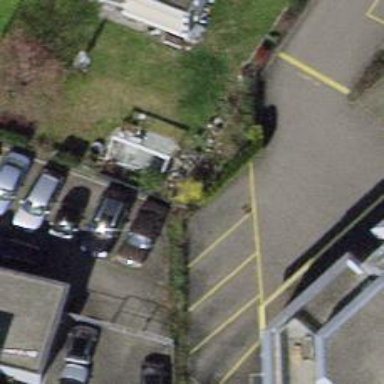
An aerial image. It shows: Evergreen hedge consisting of broadleaved plants.